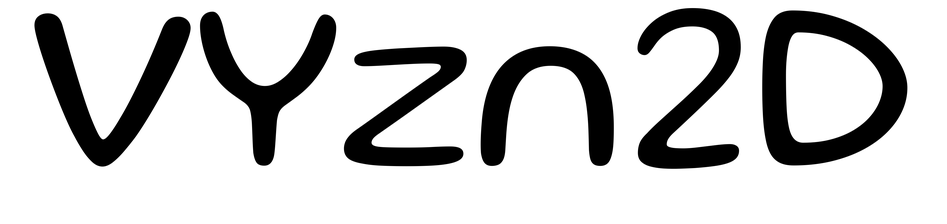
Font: Gluten_Light